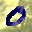
Label: 0